Question: I have a view in iOS where I wish to have a white rectangle background (with curved corners) similar to the one which is in the pic below. Could anyone please help me as how to achieve this in iOS

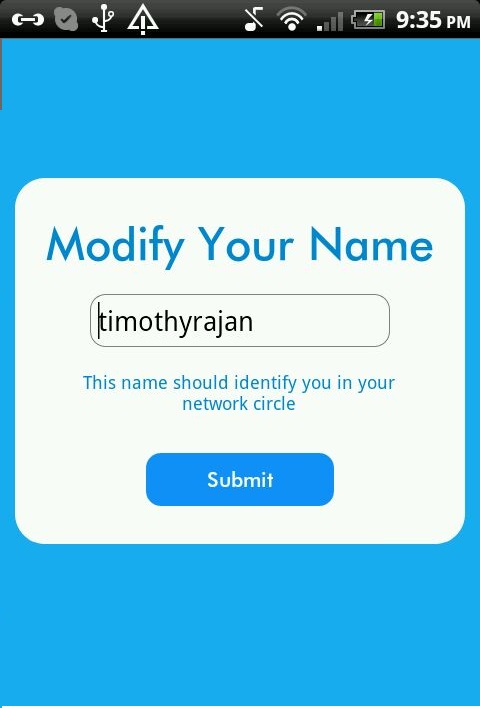
Answer: You need to set the controller's view to the blue background. Then you'll add a new subview that has a white background with the corner radius desired:
'''
[self.view setBackgroundColor:[UIColor blueColor]];
UIView *roundedBox = [[UIView alloc] initWithFrame:CGRectMake(20, 60, 280, 280)];
[roundedBox setBackgroundColor:[UIColor whiteColor]];
[roundedBox.layer setCornerRadius:10];
[self.view addSubview:roundedBox];
'''
You'll need to make sure you import QuartzCore, since it is required to manipulate layers directly, which is how you set the corner radius:
'''
#import <QuartzCore/QuartzCore.h>
'''